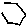
Label: hexagon